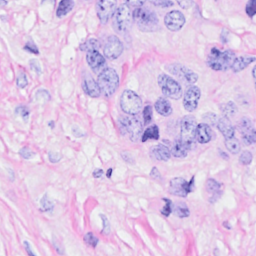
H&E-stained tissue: Breast